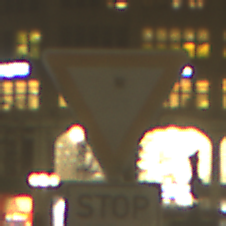
Verkehrszeichen: VorfahrtGewaehren
Zusatzzeichen unten: Entfernungsangaben3
Umgebung: Outdoor, Urban
Tageszeit: Night
Wetter: Overcast
Licht: Artificial
Jahreszeit: NotSpecified
Kontrast: MediumContrast